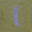
Label: 1